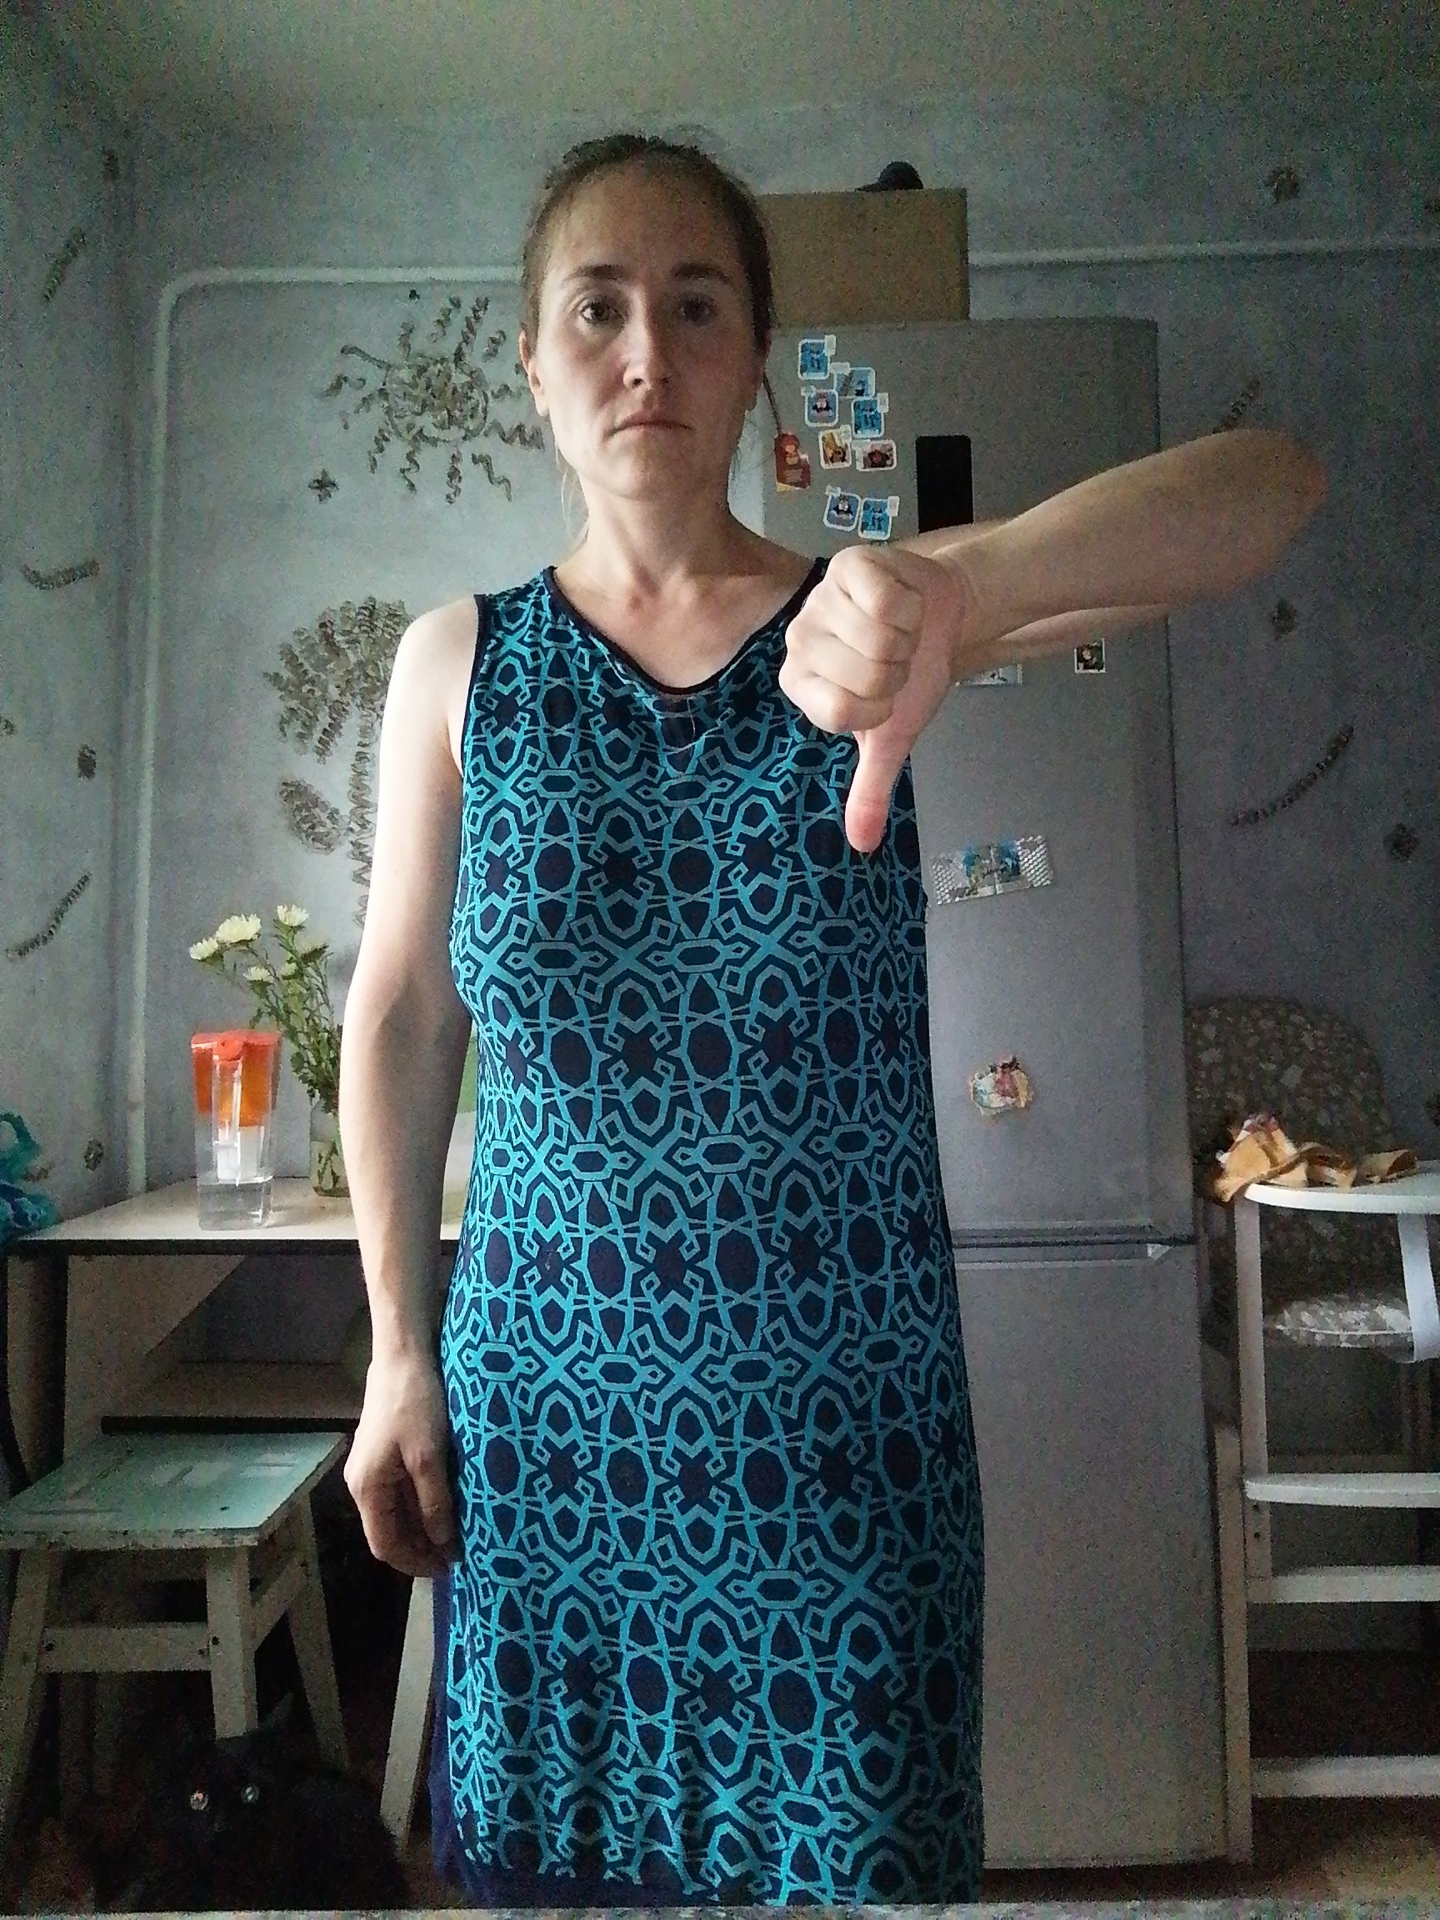
Label: noise